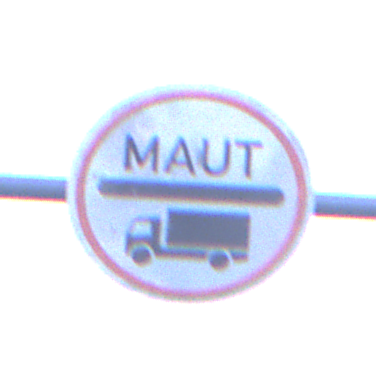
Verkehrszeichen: Mautpflicht
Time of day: SunriseSunset
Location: Outdoor (Suburban)
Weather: PartlyCloudy
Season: NotSpecified
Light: Natural